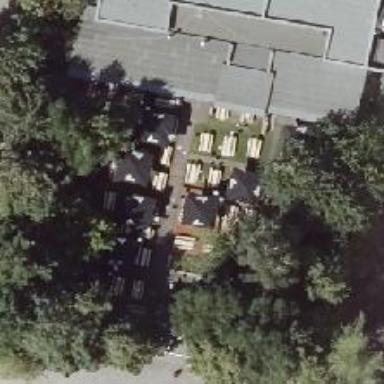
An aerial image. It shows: Bar.